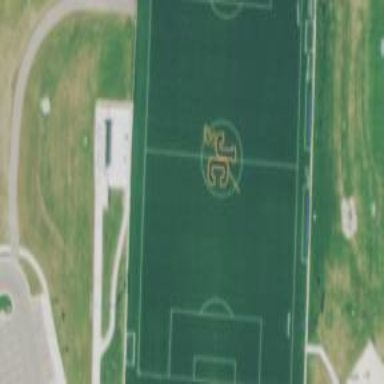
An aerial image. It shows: Artificial turf soccer pitch for leisure land.